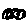
Label: line